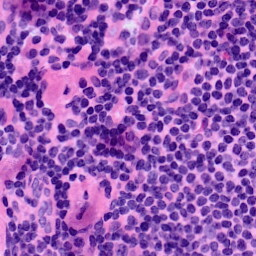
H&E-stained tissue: LymphNode